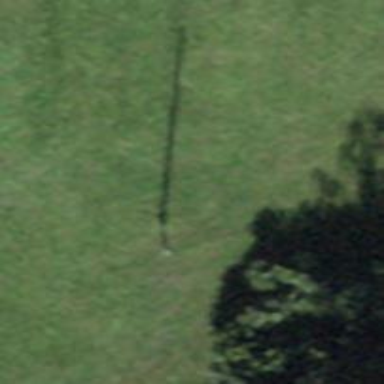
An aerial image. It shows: Minor power line.